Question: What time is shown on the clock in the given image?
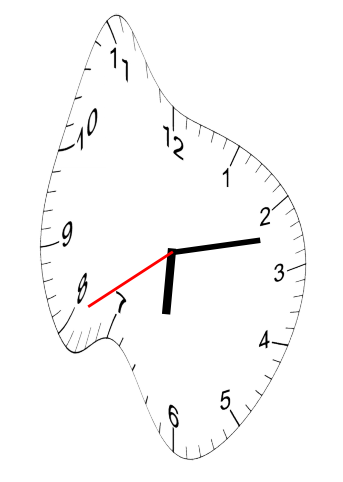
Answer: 06:12:40